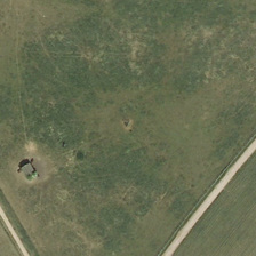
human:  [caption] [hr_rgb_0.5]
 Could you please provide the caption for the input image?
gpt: Lawn is huge, empty and small building is on the corner.

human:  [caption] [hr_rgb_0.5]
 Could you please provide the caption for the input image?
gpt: The turf was big and empty, and there was a small building around the corner.

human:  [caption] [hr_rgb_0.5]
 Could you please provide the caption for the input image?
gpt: There is a small building in the big grass and empty corner

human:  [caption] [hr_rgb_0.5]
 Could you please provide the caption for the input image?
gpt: the area is huge and empty, with a small building located at the corner.

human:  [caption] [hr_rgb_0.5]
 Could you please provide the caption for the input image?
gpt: The lawn is huge and empty, with a small building located on the corner.